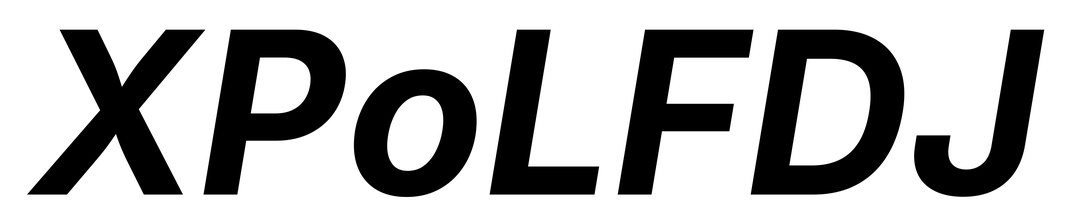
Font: Inter-Italic_Bold_Italic